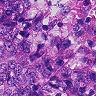
Metastatic tissue present: yes